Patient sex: F
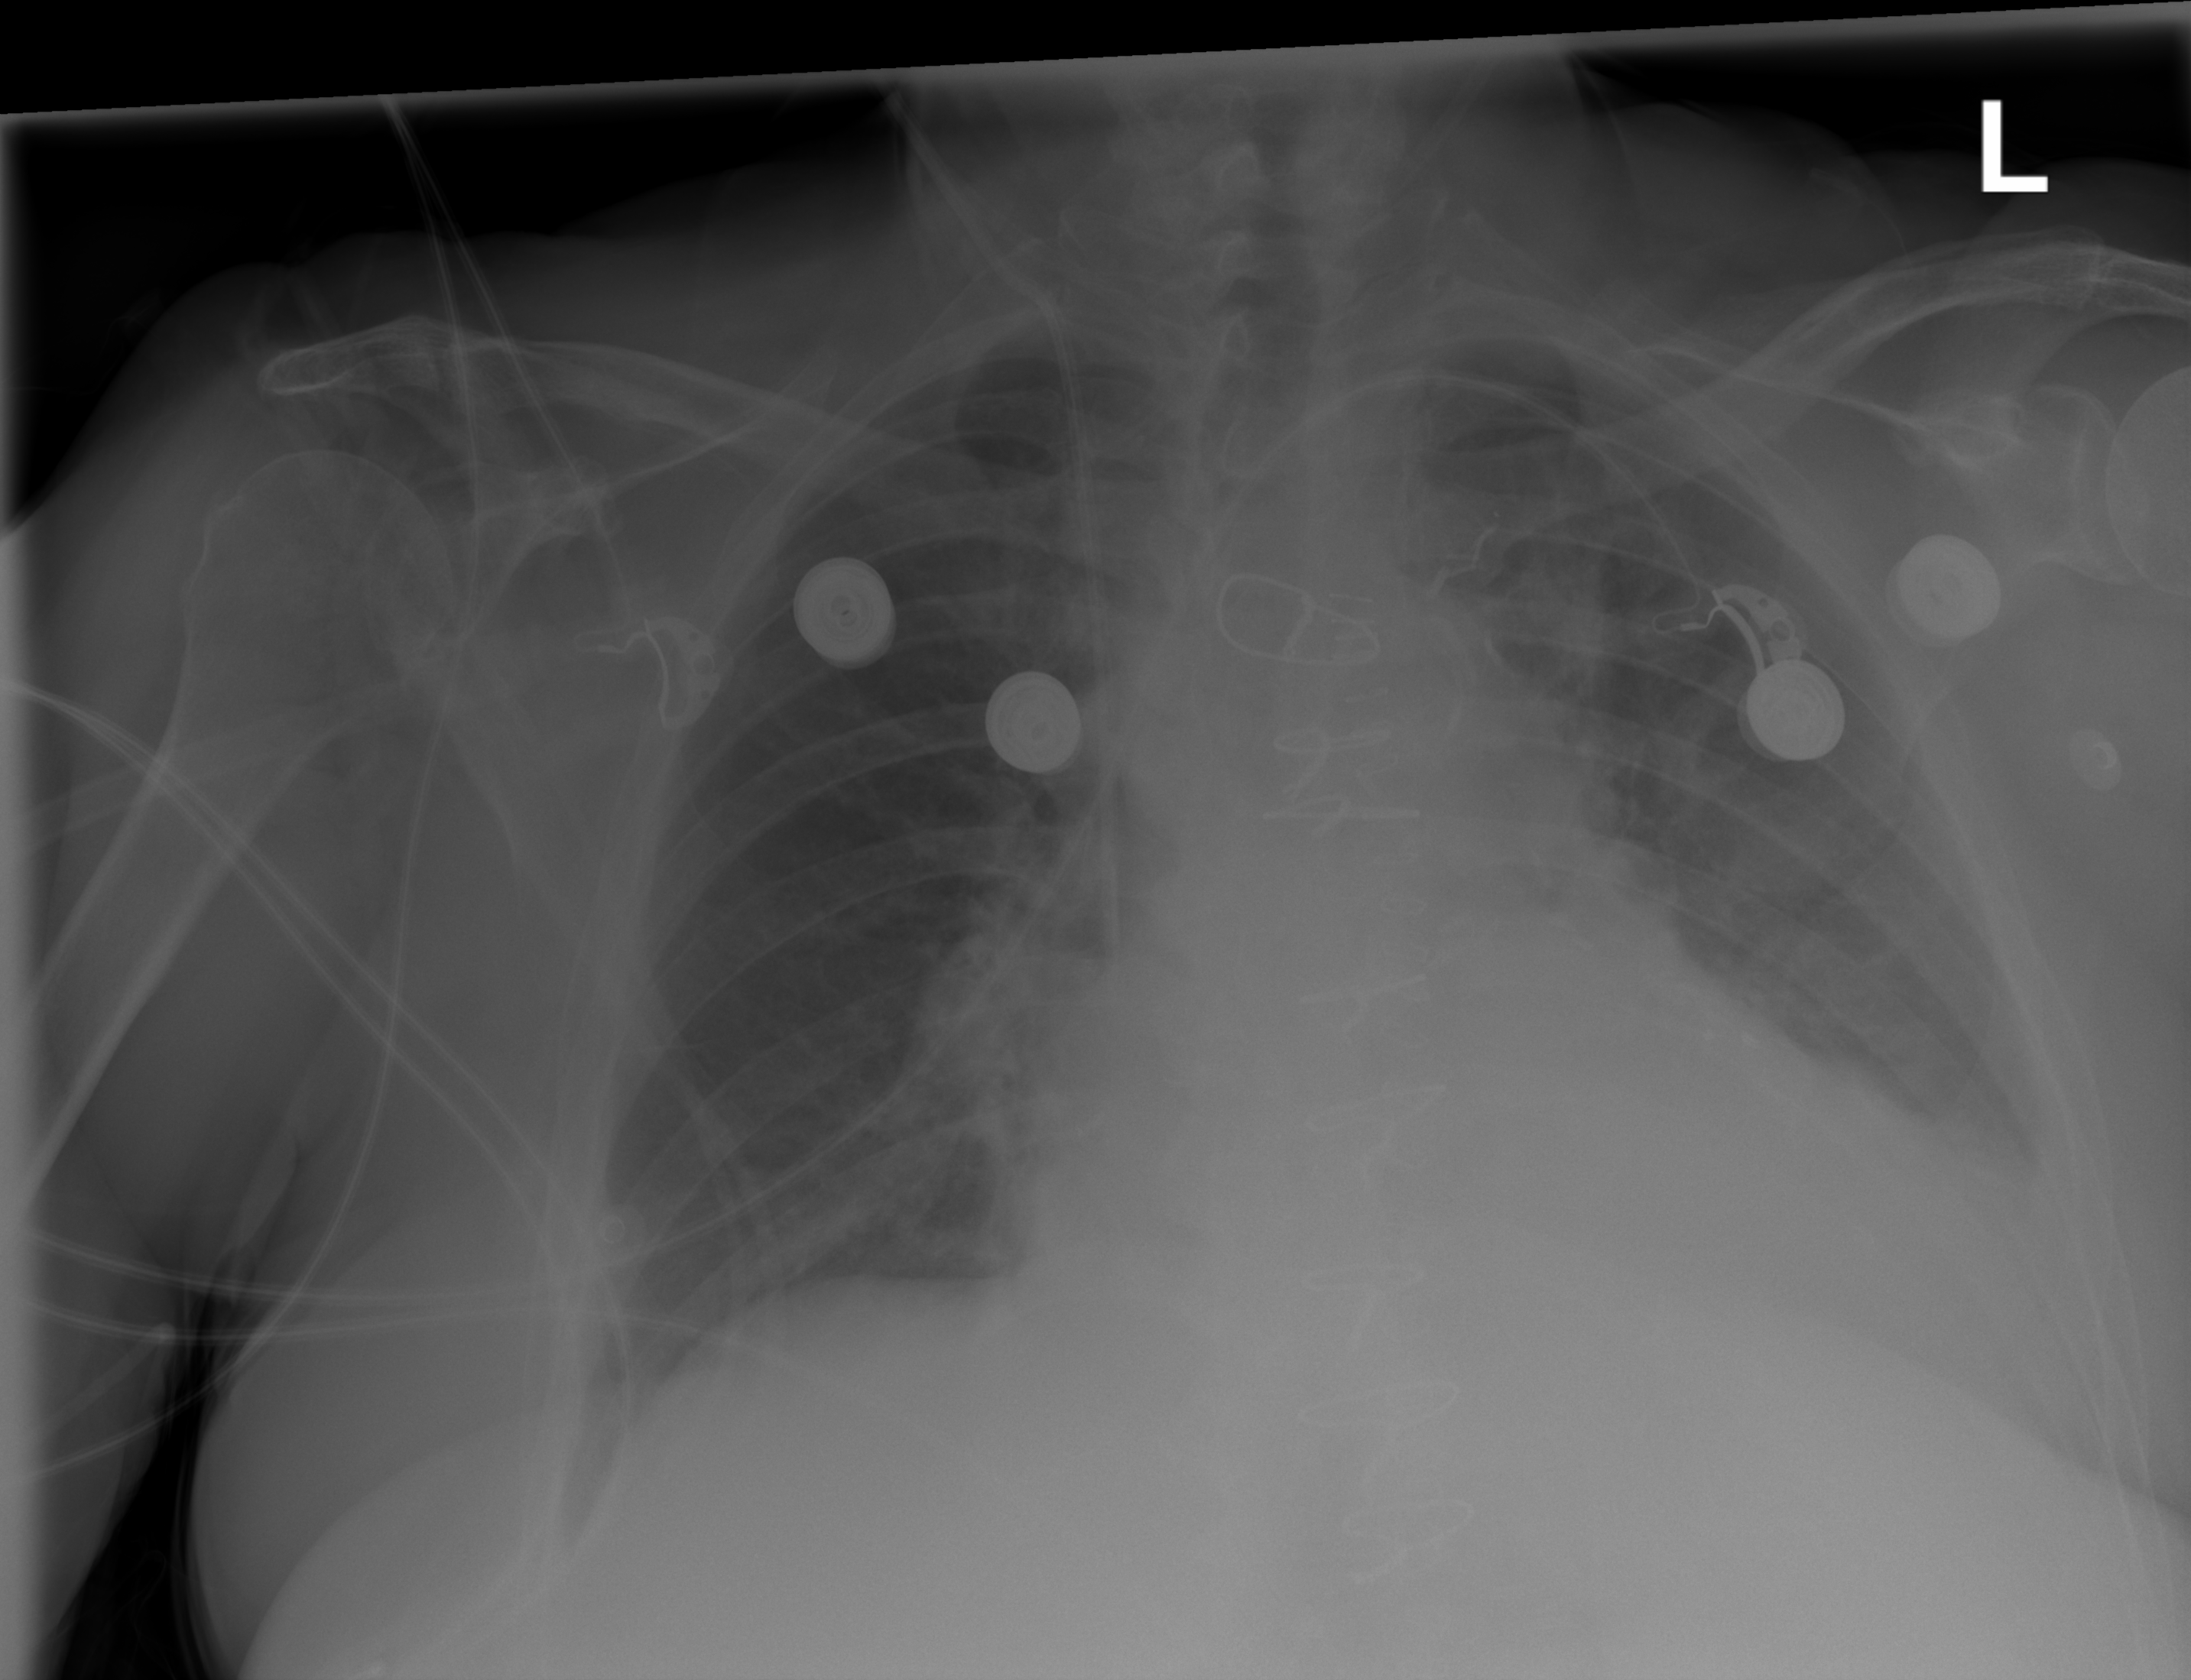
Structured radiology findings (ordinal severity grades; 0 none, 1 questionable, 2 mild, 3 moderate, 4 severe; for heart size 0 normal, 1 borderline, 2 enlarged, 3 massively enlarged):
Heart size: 2
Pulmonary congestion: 2
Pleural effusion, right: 0
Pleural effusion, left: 2
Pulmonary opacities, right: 0
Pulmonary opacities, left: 1
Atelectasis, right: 0
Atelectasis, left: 2